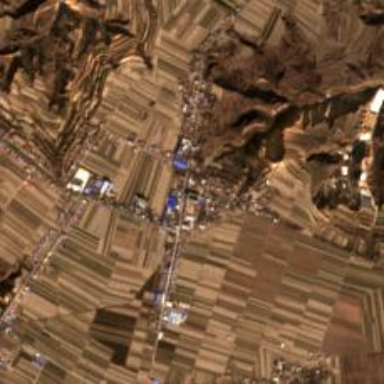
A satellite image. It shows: Ethnic township within town.